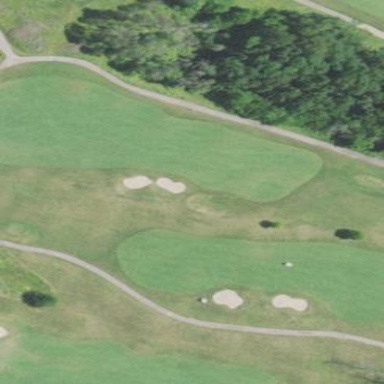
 with lush green grass covering the ground."